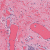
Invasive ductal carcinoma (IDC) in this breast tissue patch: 0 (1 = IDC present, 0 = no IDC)